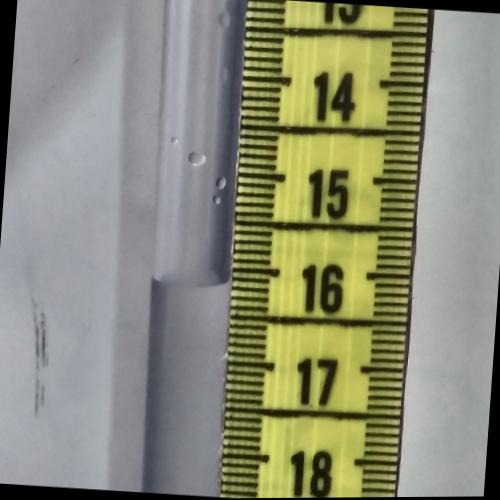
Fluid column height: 16.2 cm